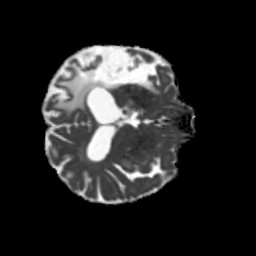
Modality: MD
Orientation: axial
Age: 52
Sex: male
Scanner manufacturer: siemens
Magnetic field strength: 3 T
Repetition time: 5.25 s
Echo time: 0.08 s